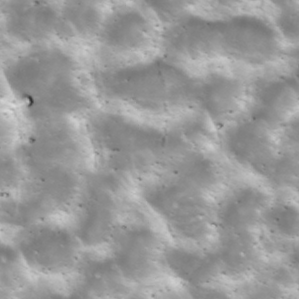
Label: non_frost